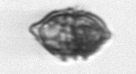
Label: Kryptoperidinium_triquetrum